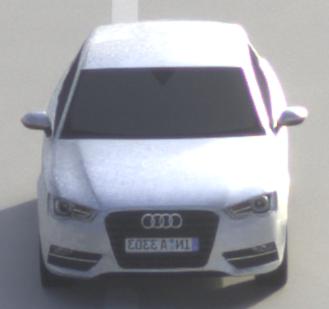
Make: Audi
Model: A3 1.2 TFSI
Detailed model: A3 (8V)
Model produced from: 2013/02
Model produced until: 2014/05
Doors: 3
Color: white
Road condition: dry road
Daytime: sunrise or sunset
Contrast: medium contrast